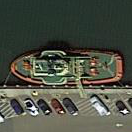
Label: civil